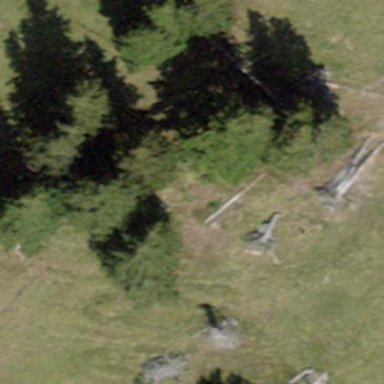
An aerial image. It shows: Forest area.